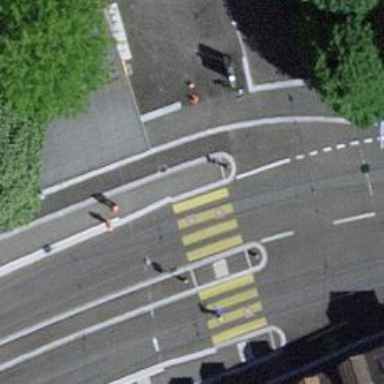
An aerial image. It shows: Traffic calming island.